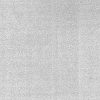
Atmospheric dust classification: dusty